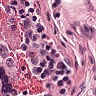
Metastatic tissue present: no